Question: First of all, I am absolutely new to CodeIgniter.
I'm trying to develop a simple 'CRUD' page using CodeIgniter. So far, I've just created the View page, without any 'CRUD' feature. It's just a normal view page, with a table that contains my model data retrieved from the database.
Here is the code for my view page which works ok, file name - 'show_users.php'
'''
<!DOCTYPE html PUBLIC "-//W3C//DTD XHTML 1.0 Transitional//EN" "http://www.w3.org/TR/xhtml1/DTD/xhtml1-transitional.dtd">
<html xmlns="http://www.w3.org/1999/xhtml">
<head>
<meta http-equiv="Content-Type" content="text/html; charset=utf-8" />
<title>CI CRUD</title>
</head>
<body>
<h2> Simple CI CRUD Application </h2>
<table width="600" border="1" cellpadding="5">
<tr>
<th scope="col">Id</th>
<th scope="col">User Name</th>
<th scope="col">Email</th>
<th scope="col">Mobile</th>
<th scope="col">Address</th>
</tr>
<?php foreach ($user_list as $u_key){ ?>
<tr>
<td><?php echo $u_key->id; ?></td>
<td><?php echo $u_key->name; ?></td>
<td><?php echo $u_key->email; ?></td>
<td><?php echo $u_key->address; ?></td>
<td><?php echo $u_key->mobile; ?></td>
</tr>
<?php }?>
</table>
</body>
</html>
'''
My model is - 'users_model.php'
'''
<?php
class Users_model extends CI_Model {
function __construct()
{
parent::__construct();
$this->load->database();
}
public function get_all_users()
{
$query = $this->db->get('users');
return $query->result();
}
}
?>
'''
My controller is - 'users.php'
'''
<?php
if ( ! defined('BASEPATH')) exit('No direct script access allowed');
class Users extends CI_Controller {
function __construct()
{
parent::__construct();
#$this->load->helper('url');
$this->load->model('users_model');
}
public function index()
{
$data['user_list'] = $this->users_model->get_all_users();
$this->load->view('show_users', $data);
}
}
?>
'''
My database server is MySQL, database name 'ci_test' and my table is 'users':
'''
CREATE TABLE IF NOT EXISTS 'users' (
'id' int(11) NOT NULL AUTO_INCREMENT,
'name' varchar(50) NOT NULL,
'email' varchar(100) NOT NULL,
'address' varchar(255) NOT NULL,
'mobile' varchar(15) NOT NULL,
PRIMARY KEY ('id')
)
'''
My view page is showing this output:

So far so good. Now, whenever I try to modify my view page 'show_users.php', the page is loaded, but empty.
Here is the code of my modified view page, for which I encounter the above mentioned problem:
'''
<!DOCTYPE html PUBLIC "-//W3C//DTD XHTML 1.0 Transitional//EN" "http://www.w3.org/TR/xhtml1/DTD/xhtml1-transitional.dtd">
<html xmlns="http://www.w3.org/1999/xhtml">
<head>
<meta http-equiv="Content-Type" content="text/html; charset=utf-8" />
<title>CI CRUD</title>
<script type="text/javascript">
function show_confirm(act,gotoid)
{
if(act=="edit")
var r=confirm("Do you really want to edit?");
else
var r=confirm("Do you really want to delete?");
if (r==true)
{
window.location="<?php echo base_url();?>index.php/users/"+act+"/"+gotoid;
}
}
</script>
</head>
<body>
<h2> Simple CI CRUD Application </h2>
<table width="600" border="1" cellpadding="5">
<tr>
<th scope="col">Id</th>
<th scope="col">User Name</th>
<th scope="col">Email</th>
<th scope="col">Mobile</th>
<th scope="col">Address</th>
<th scope="col" colspan="2">Action</th>
</tr>
<?php foreach ($user_list as $u_key){ ?>
<tr>
<td><?php echo $u_key->id; ?></td>
<td><?php echo $u_key->name; ?></td>
<td><?php echo $u_key->email; ?></td>
<td><?php echo $u_key->address; ?></td>
<td><?php echo $u_key->mobile; ?></td>
<td width="40" align="left" ><a href="#" onClick="show_confirm('edit',<?php echo $u_key->id;?>)">Edit</a></td>
<td width="40" align="left" ><a href="#" onClick="show_confirm('delete',<?php echo $u_key->id;?>)">Delete </a></td>
</tr>
<?php }?>
<tr>
<td colspan="7" align="right"> <a href="<?php echo base_url();?>index.php/user/add_form">Insert New User</a></td>
</tr>
</table>
</body>
</html>
'''
Note that I haven't changed anything in my model and controller yet.
Can anyone please specify where the problem is? Any convenient and efficient solution to this? I am using Notepad++ for development, no IDE.
Although I found a solution to my problem and accepted it as answer, I'm still confused about one issue.
In my model - 'users_model.php', I have a line:
'''
$this->load->database();
'''
But in the tutorial, it was written like this:
'''
$this->load->database("ci_test");
'''
So basically, I forgot to provide my database name, which is 'ci_test'. I still haven't edited my model code, but my view page is working perfectly now. So what is the significance of it? Is it necessary to mention the database name inside '$this->load->database()' ? Is this one of the reasons my view page was empty?
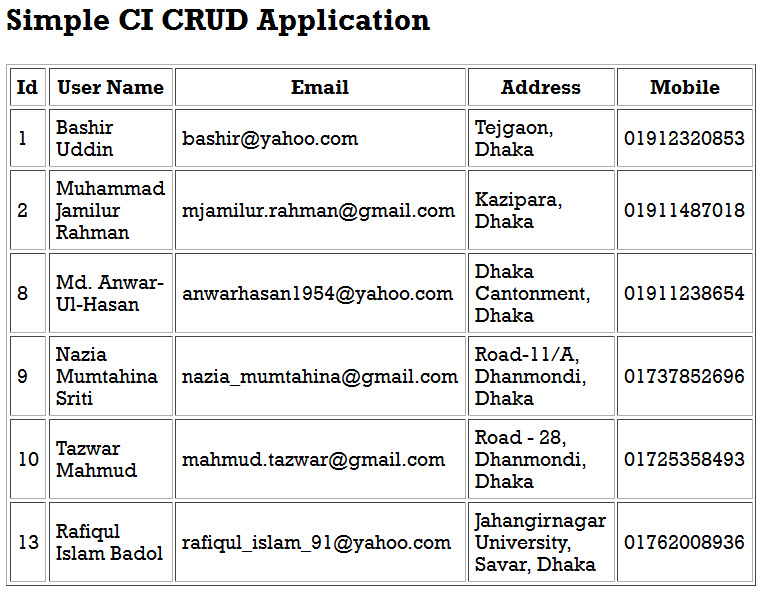
Answer: This is not the problem with your view page.
go to config folder open autoload.php
'''
$autoload['helper'] = array('url');
'''
Other Way
Uncomment the '#$this->load->helper('url'); to $this->load->helper('url');'
'''
<?php
class Users_model extends CI_Model {
function __construct()
{
parent::__construct();
$this->load->database();
$this->load->helper('url');
}
public function get_all_users()
{
$query = $this->db->get('users');
return $query->result();
}
}
?>
'''